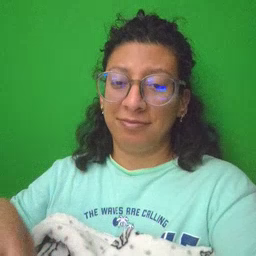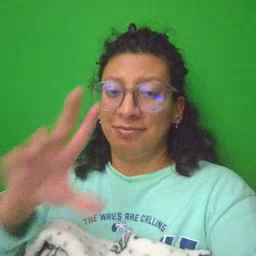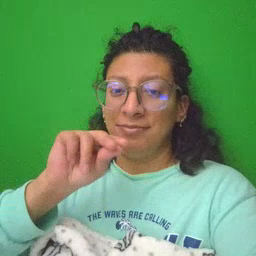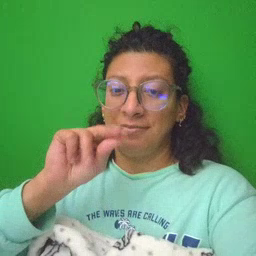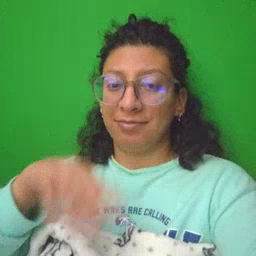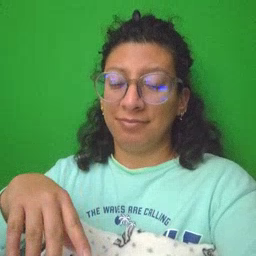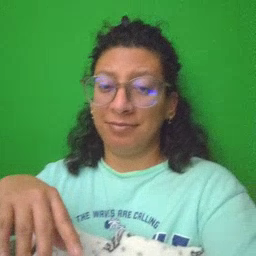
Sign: no